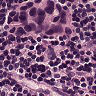
Metastatic tissue present: yes